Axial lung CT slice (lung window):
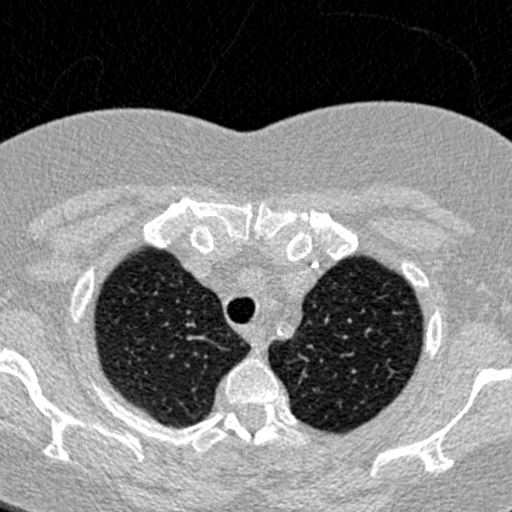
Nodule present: no